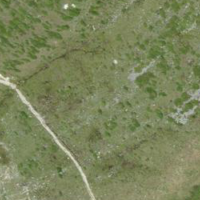
EUNIS habitat code: 26
Species observed at this site:
Jacobaea incana
Viola calcarata